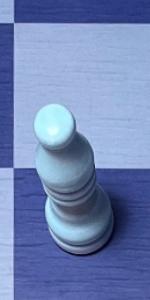
Label: Bishop_White